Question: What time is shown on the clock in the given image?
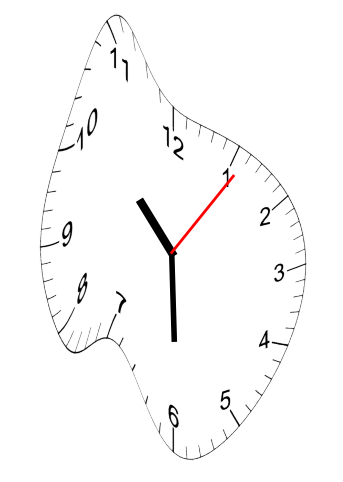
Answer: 10:30:06